Question: [How to position text on the image correctly? i got three blocks of text which i want to position them on the same line on the image but i struggle with it :(
'''
#banner {
justify-content: center;
height: 600px;
margin-top: 100px;
margin-left: 10%; }
.banner-text {
color: white;
justify-content: center;
justify-content: space-around;
text-align: center;
display: inline-block;
position: absolute;
flex-direction: column; }
/*DownTown*/
.flex-text {
background-color: grey;
text-align: center;
}
'''
html
'''
<div id="banner"><img src="2525.jpeg">
<div class="banner-text">
<div class="flex-text text1">
<h1><b>DownTown</b> 384 West 4th St Suite 108</h1>
<div class="flex-text text2">
<h1><b>East Bayside</b> 3433 Phisherman Avenue </h1>
<div class="flex-text text3">
<h1><b>Oakdale</b> 515 Crecent avenue Second Floor </h1>
</div>
</div>
</div>
</div>
</div>
'''
here is how it should look

and that's how i did it -_-
<URL>
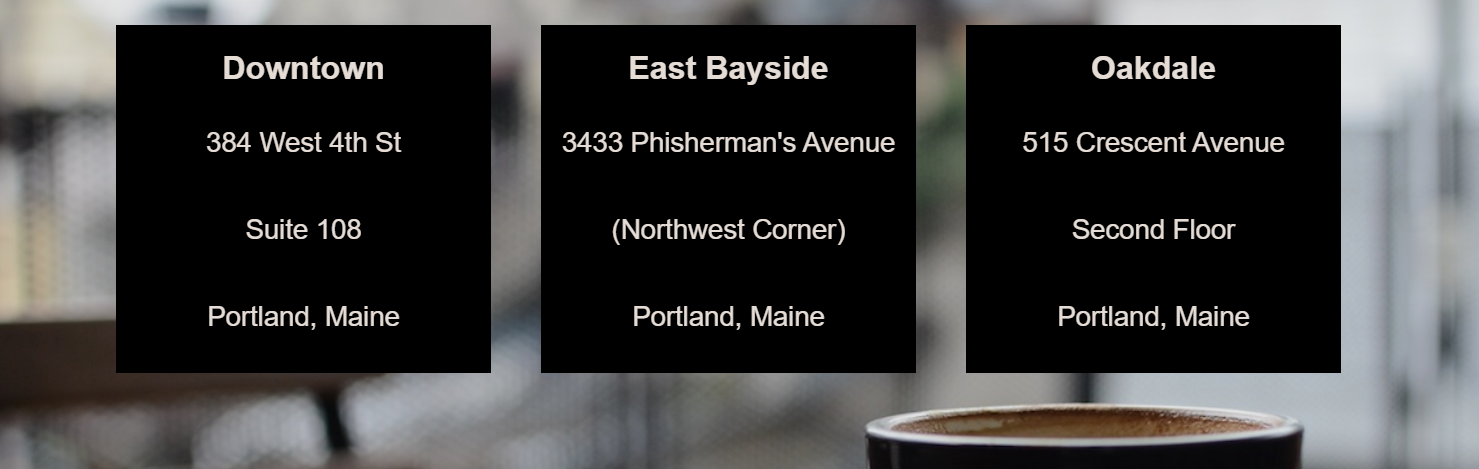
Answer: Your html markup is not correct and instead of adding image as an 'img' element in the '#banner', add the image as a background image using css. That way, you don't need position absolute to place text over the image. After that, use flexbox for aligning the elements.
'''
#banner {
background-image: url(https://picsum.photos/500);
background-repeat: no-repeat;
background-size: cover;
height: 100vh;
display: flex;
align-items: center;
justify-content: center;
}
.banner-text {
color: white;
justify-content: space-around;
display: flex;
width: 100%;
flex-wrap: wrap;
}
.flex-text {
background-color: #222;
display: flex;
align-items: center;
flex-direction: column;
justify-content: space-between;
height: 180px;
padding: 20px;
width: 200px;
margin: 5px;
}
h1 {
margin: 0;
}
'''
'''
<div id="banner">
<div class="banner-text">
<div class="flex-text text1">
<h1>DownTown</h1>
<span>384 West 4th St</span>
<span>Suite 108</span>
<span>Portland, Maine</span>
</div>
<div class="flex-text text1">
<h1>DownTown</h1>
<span>384 West 4th St</span>
<span>Suite 108</span>
<span>Portland, Maine</span>
</div>
<div class="flex-text text1">
<h1>DownTown</h1>
<span>384 West 4th St</span>
<span>Suite 108</span>
<span>Portland, Maine</span>
</div>
</div>
</div>
'''